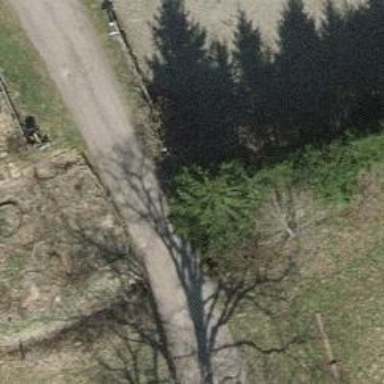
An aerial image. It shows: Driveway bridge on service road.